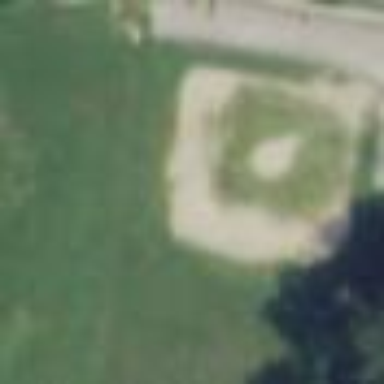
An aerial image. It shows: Baseball pitch for leisure land activities.